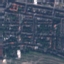
Land use / land cover: Residential